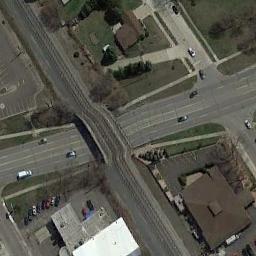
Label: overpass